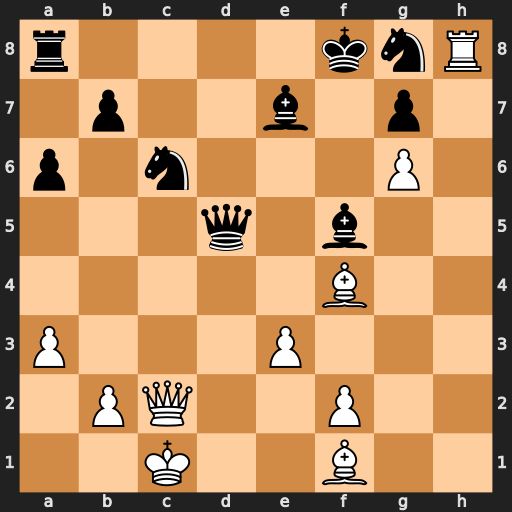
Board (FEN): r4knR/1p2b1p1/p1n3P1/3q1b2/5B2/P3P3/1PQ2P2/2K2B2
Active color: w
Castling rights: -
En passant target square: -
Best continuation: Bc4 Qh1+ Rxh1